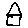
Label: house